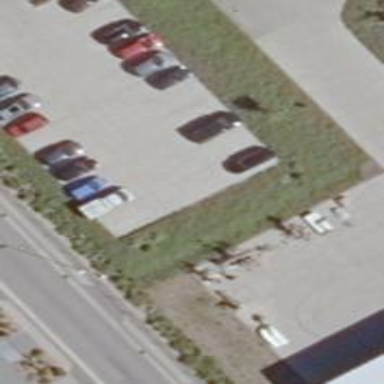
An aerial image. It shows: Parking aisle designated as service road.